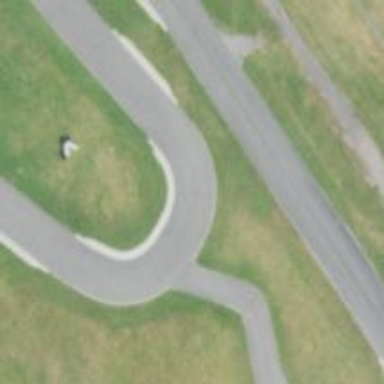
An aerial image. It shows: Raceway for motor sports.